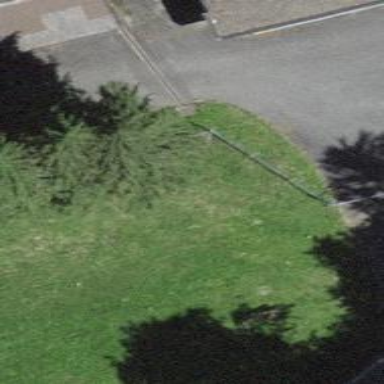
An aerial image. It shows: Hedge barrier.